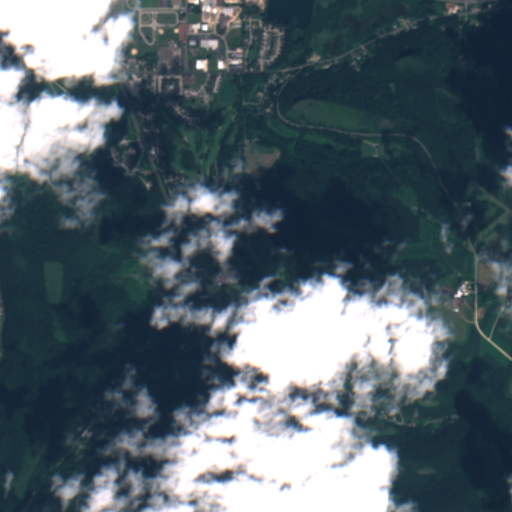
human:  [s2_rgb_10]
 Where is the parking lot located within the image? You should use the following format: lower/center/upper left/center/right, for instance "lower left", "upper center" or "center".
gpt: There is no parking lot in the image.